Question: I have this code:
'''
SELECT TransactionDate, CustomerName, TreatmentName, Price
FROM MsCustomer mc, HeaderSalonServices hss,DetailSalonServices dss, MsTreatment mt, MsStaff ms
WHERE mc.CustomerId = hss.CustomerId AND hss.StaffId = ms.StaffId
AND hss.TransactionId=dss.TransactionId and dss.TreatmentId=mt.TreatmentId
AND StaffName LIKE 'Ryan%' and DATENAME(WEEKDAY, TransactionDate)='thursday'
ORDER BY CustomerName, TreatmentName
COMPUTE SUM(price) BY CustomerName
'''
It won't run, and it keeps saying "Incorrect syntax near 'COMPUTE'"
What do I do wrong?
This is my ERD:

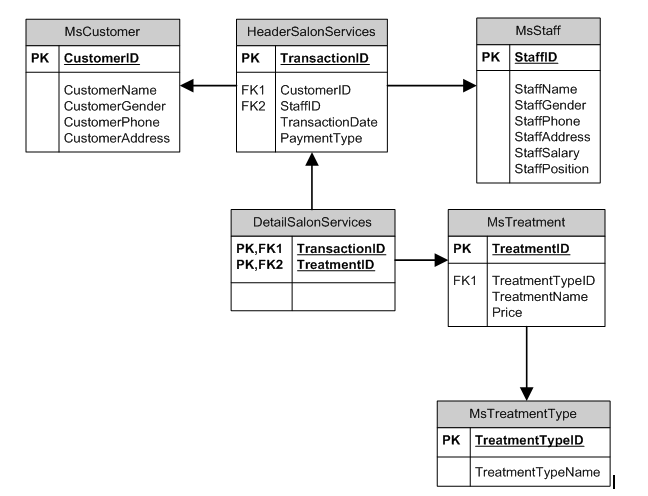
Answer: COMPUTE / COMPUTE BY is discontiuned in SQL 2012. <URL>
Instead of COMPUTE / COMPUTE BY use <URL>.